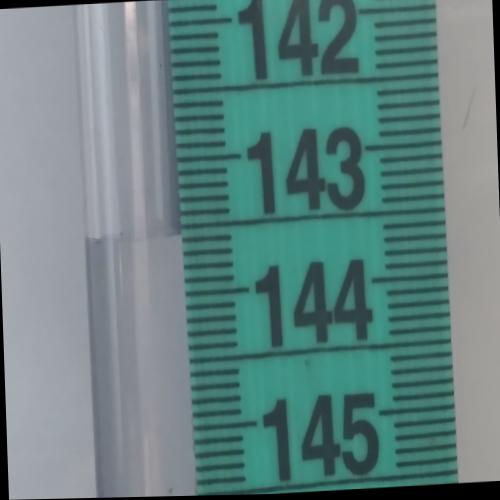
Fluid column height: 143.6 cm